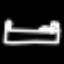
Label: bed